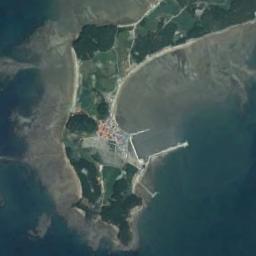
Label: island